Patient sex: F
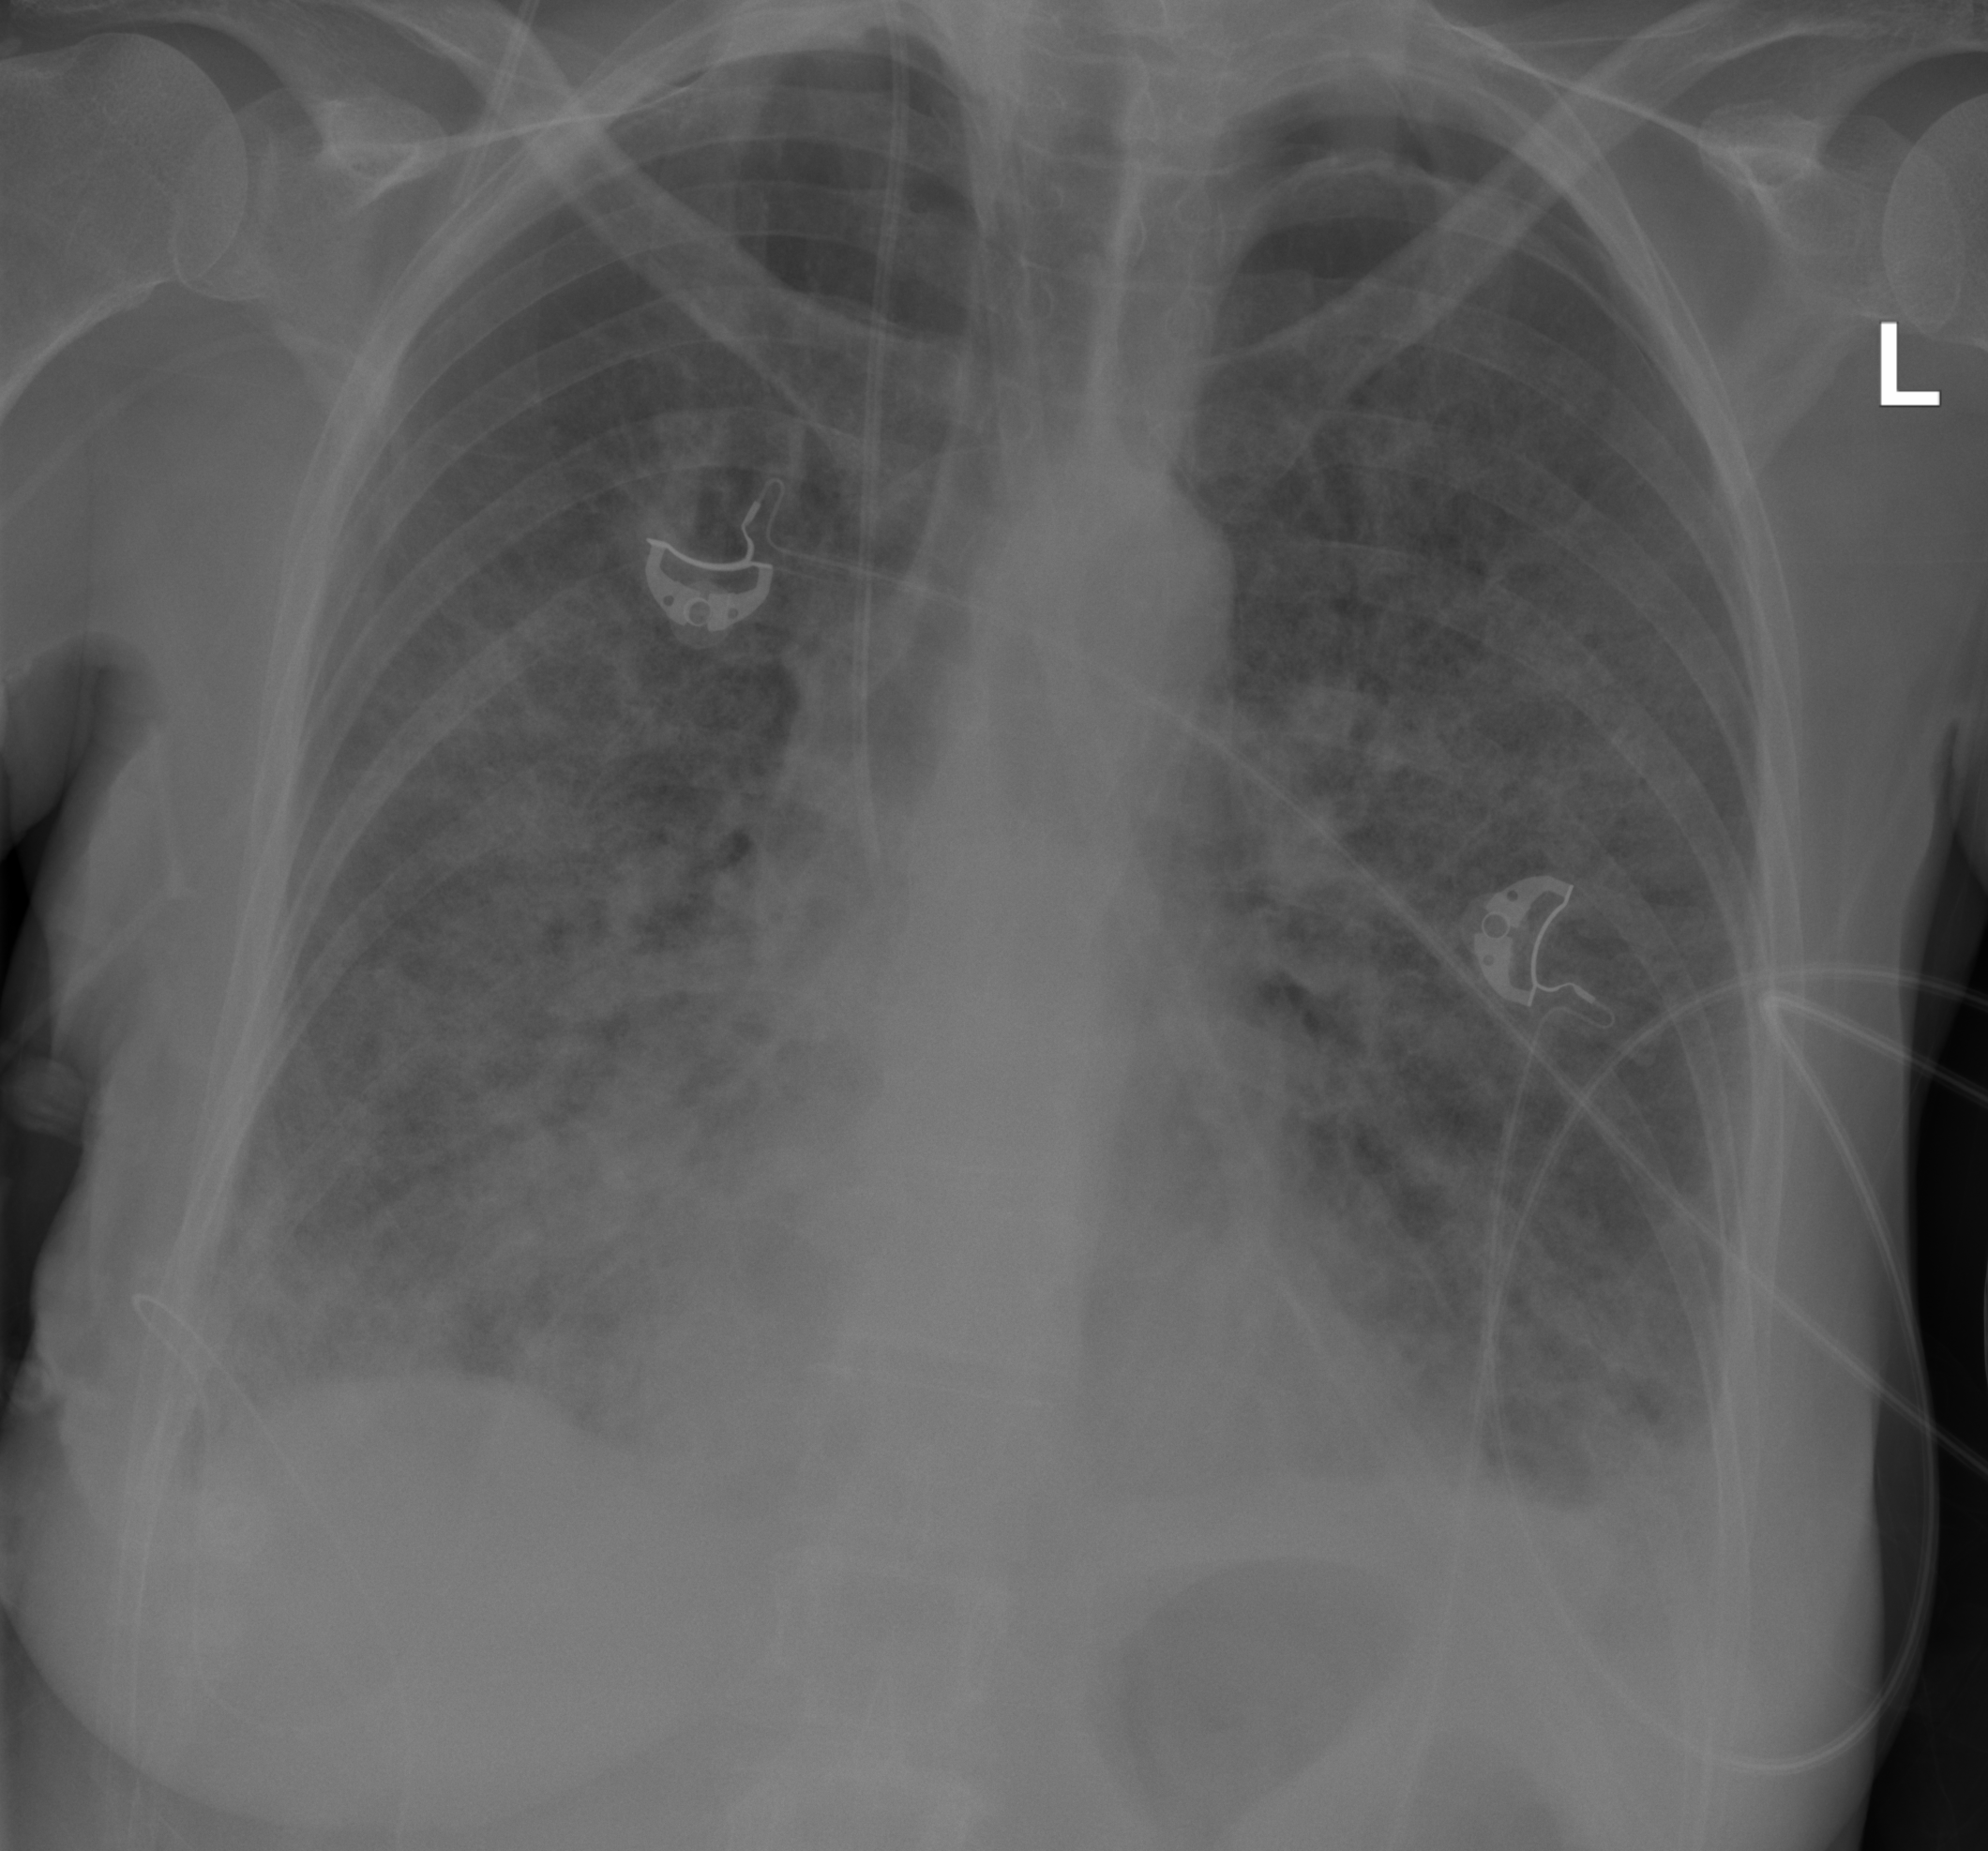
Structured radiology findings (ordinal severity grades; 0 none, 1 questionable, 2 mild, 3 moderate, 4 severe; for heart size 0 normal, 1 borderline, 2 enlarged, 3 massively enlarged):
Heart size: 0
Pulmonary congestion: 0
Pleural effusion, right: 0
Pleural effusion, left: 2
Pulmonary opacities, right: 3
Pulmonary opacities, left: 3
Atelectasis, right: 2
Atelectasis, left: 2